Question: I have the following sheet
please see
<URL>
where I have a list of days in the first row. I need to get the Monthly Range using a formula. For example, the formula output should be (range of March) when the input is given as (third month). I can't use any VBA it should be an excel formula.
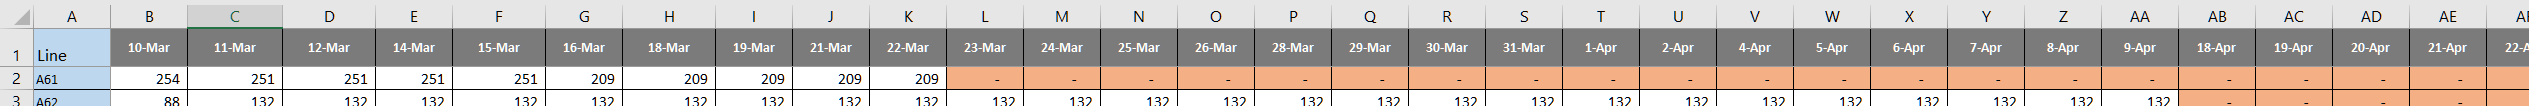
Answer: If you have Excel 365 you could use this formula:
'''
=LET(monthrange,FILTER(1:1;MONTH(1:1)=3),
firstDay,ADDRESS(3,MATCH(MIN(monthrange),1:1,0)),
lastDay,ADDRESS(3,MATCH(MAX(monthrange);1:1,0)),
firstDay & ":" & lastDay
'''
- - - -
This could/should be enhanced in case there is more than one year in row 1
Propably you will also want to use a cell or whatever to specify the month.
<URL>